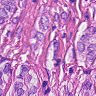
Metastatic tissue present: yes